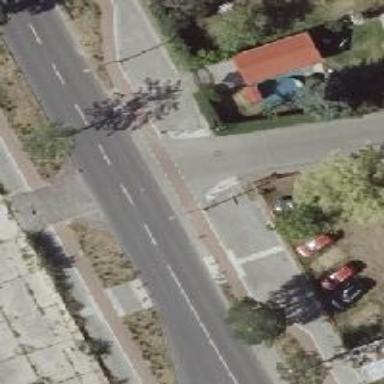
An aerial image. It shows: Road with "give way" sign.